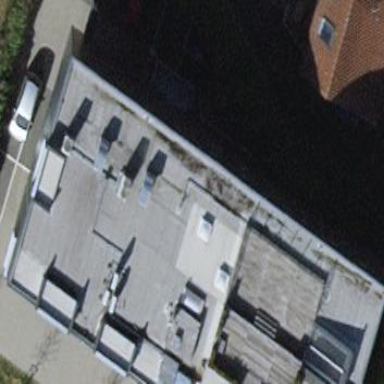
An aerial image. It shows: Commercial building with flat roof made of gravel.